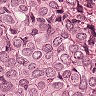
Metastatic tissue present: yes